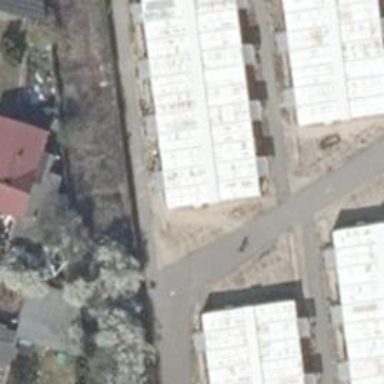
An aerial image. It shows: Container building.